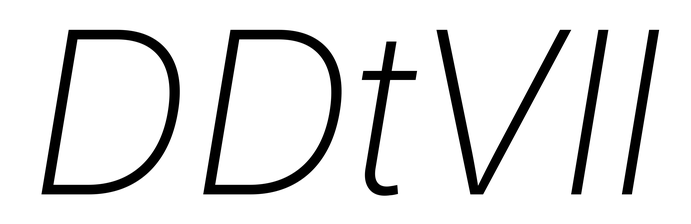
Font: Inter-Italic_ExtraLight_Italic